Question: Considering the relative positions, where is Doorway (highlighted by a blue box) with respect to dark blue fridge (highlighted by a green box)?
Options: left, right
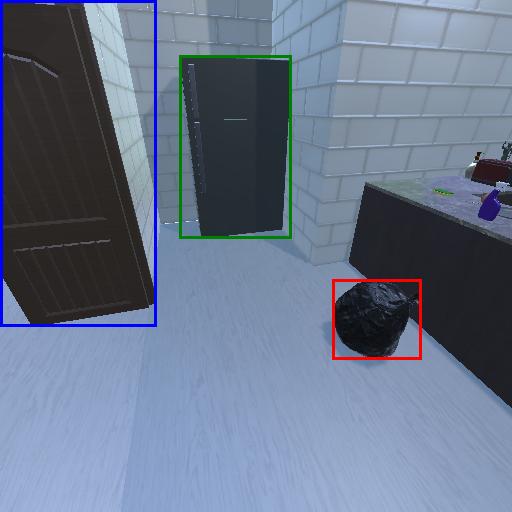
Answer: left